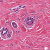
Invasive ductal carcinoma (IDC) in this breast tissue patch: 0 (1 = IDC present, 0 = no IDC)